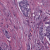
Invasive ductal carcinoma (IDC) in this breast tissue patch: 1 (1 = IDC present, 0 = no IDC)